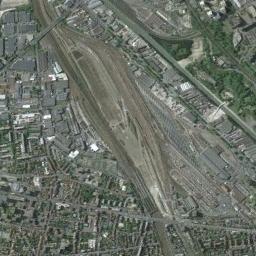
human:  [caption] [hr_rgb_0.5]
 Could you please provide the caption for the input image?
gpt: A well-equipped railway station in a crowded city .

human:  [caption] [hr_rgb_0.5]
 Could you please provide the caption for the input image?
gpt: The railway station with lots of railways is surrounded by lots of other buildings .

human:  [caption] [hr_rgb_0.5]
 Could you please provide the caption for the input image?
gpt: There are many buildings beside the railway station .

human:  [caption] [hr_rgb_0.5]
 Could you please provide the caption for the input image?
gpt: The railway station is next to some buildings and trees .

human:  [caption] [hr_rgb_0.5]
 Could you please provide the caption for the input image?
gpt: There are many buildings and some green trees around the railway station .